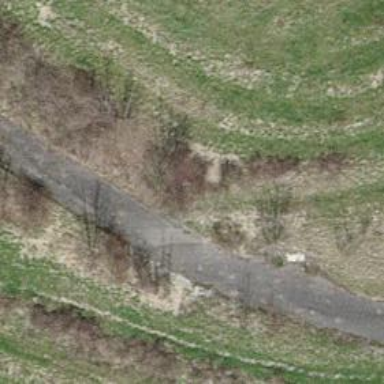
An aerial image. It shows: Well-maintained track road with grade 1 tracktype.